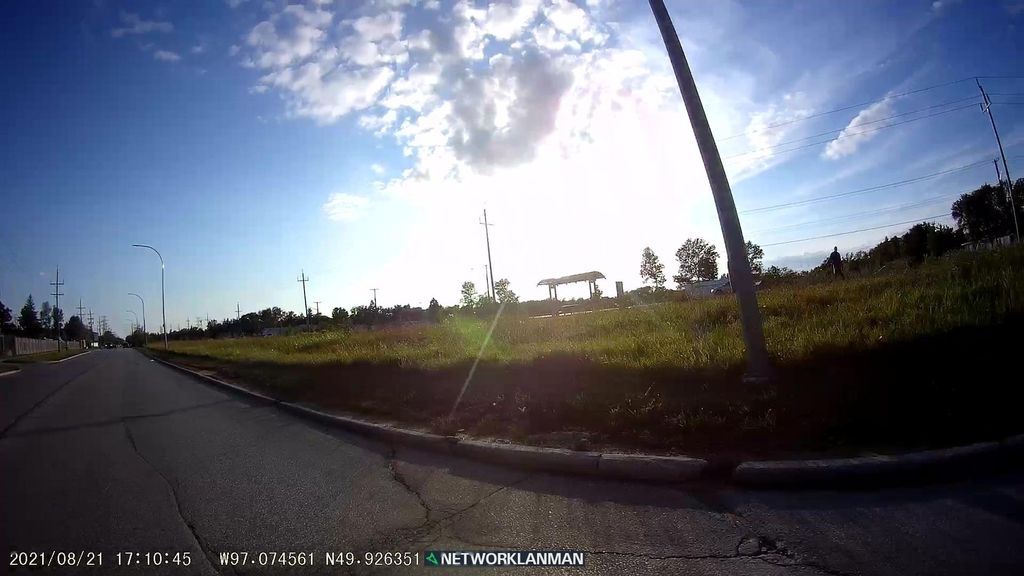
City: winnipeg